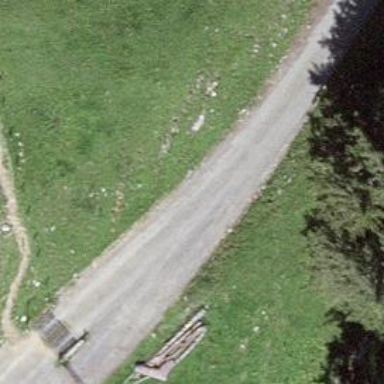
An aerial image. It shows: Unclassified road with grade 2 tracktype.